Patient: sex F, age 72
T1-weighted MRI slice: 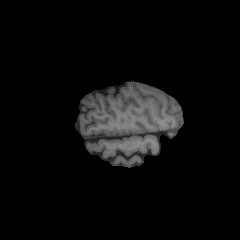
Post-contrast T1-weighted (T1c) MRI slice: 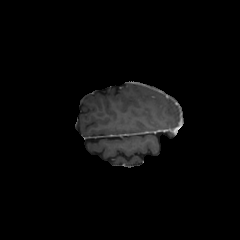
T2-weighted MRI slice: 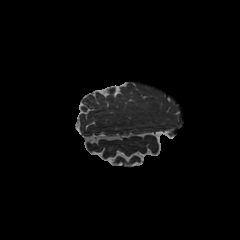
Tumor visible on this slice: no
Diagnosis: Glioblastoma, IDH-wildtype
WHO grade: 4